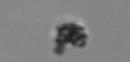
Label: detritus